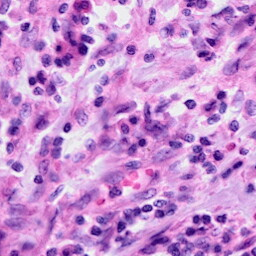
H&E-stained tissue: Cervix